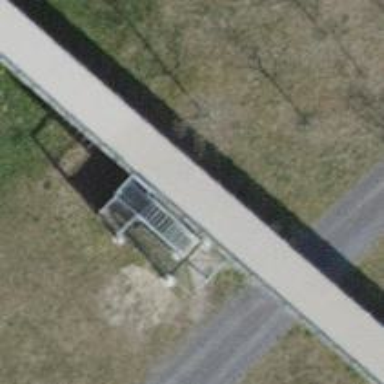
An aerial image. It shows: Kissing gate.